Question: I've a progressbar whose text changes dynamically. I want to update the appearance of it such that as soon as progress comes over text then text color should update. Something like this.
I need text color of text (black) appearing above blue background should automatically change to white. However text having white background should remain black.
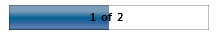
Answer: Here is one way to do it using a modified version of the 'ProgressBars' default 'Template'. It contains two 'TextBlocks'
- 'TextBlock'- 'TextBlock''TextBlock''Clip'

The text of the 'ProgressBar' is binding to the 'Tag' property. Usable like this.
'''
<ProgressBar TextBlock.FontWeight="Bold"
Tag="ProgressBar Text"
Foreground="Blue"
Style="{DynamicResource MyProgressBarStyle}"/>
'''
'''
<LinearGradientBrush x:Key="ProgressBarBackground" EndPoint="1,0" StartPoint="0,0">
<GradientStop Color="#BABABA" Offset="0"/>
<GradientStop Color="#C7C7C7" Offset="0.5"/>
<GradientStop Color="#BABABA" Offset="1"/>
</LinearGradientBrush>
<LinearGradientBrush x:Key="ProgressBarBorderBrush" EndPoint="0,1" StartPoint="0,0">
<GradientStop Color="#B2B2B2" Offset="0"/>
<GradientStop Color="#8C8C8C" Offset="1"/>
</LinearGradientBrush>
<LinearGradientBrush x:Key="ProgressBarGlassyHighlight" EndPoint="0,1" StartPoint="0,0">
<GradientStop Color="#50FFFFFF" Offset="0.5385"/>
<GradientStop Color="#00FFFFFF" Offset="0.5385"/>
</LinearGradientBrush>
<LinearGradientBrush x:Key="ProgressBarTopHighlight" EndPoint="0,1" StartPoint="0,0">
<GradientStop Color="#80FFFFFF" Offset="0.05"/>
<GradientStop Color="#00FFFFFF" Offset="0.25"/>
</LinearGradientBrush>
<LinearGradientBrush x:Key="ProgressBarIndicatorAnimatedFill" EndPoint="1,0" StartPoint="0,0">
<GradientStop Color="#00FFFFFF" Offset="0"/>
<GradientStop Color="#60FFFFFF" Offset="0.4"/>
<GradientStop Color="#60FFFFFF" Offset="0.6"/>
<GradientStop Color="#00FFFFFF" Offset="1"/>
</LinearGradientBrush>
<LinearGradientBrush x:Key="ProgressBarIndicatorDarkEdgeLeft" EndPoint="1,0" StartPoint="0,0">
<GradientStop Color="#0C000000" Offset="0"/>
<GradientStop Color="#20000000" Offset="0.3"/>
<GradientStop Color="#<PHONE>" Offset="1"/>
</LinearGradientBrush>
<LinearGradientBrush x:Key="ProgressBarIndicatorDarkEdgeRight" EndPoint="1,0" StartPoint="0,0">
<GradientStop Color="#<PHONE>" Offset="0"/>
<GradientStop Color="#20000000" Offset="0.7"/>
<GradientStop Color="#0C000000" Offset="1"/>
</LinearGradientBrush>
<RadialGradientBrush x:Key="ProgressBarIndicatorLightingEffectLeft" RadiusY="1" RadiusX="1" RelativeTransform="1,0,0,1,0.5,0.5">
<GradientStop Color="#60FFFFC4" Offset="0"/>
<GradientStop Color="#00FFFFC4" Offset="1"/>
</RadialGradientBrush>
<LinearGradientBrush x:Key="ProgressBarIndicatorLightingEffect" EndPoint="0,0" StartPoint="0,1">
<GradientStop Color="#60FFFFC4" Offset="0"/>
<GradientStop Color="#00FFFFC4" Offset="1"/>
</LinearGradientBrush>
<RadialGradientBrush x:Key="ProgressBarIndicatorLightingEffectRight" RadiusY="1" RadiusX="1" RelativeTransform="1,0,0,1,-0.5,0.5">
<GradientStop Color="#60FFFFC4" Offset="0"/>
<GradientStop Color="#00FFFFC4" Offset="1"/>
</RadialGradientBrush>
<LinearGradientBrush x:Key="ProgressBarIndicatorGlassyHighlight" EndPoint="0,1" StartPoint="0,0">
<GradientStop Color="#90FFFFFF" Offset="0.5385"/>
<GradientStop Color="#00FFFFFF" Offset="0.5385"/>
</LinearGradientBrush>
<Style x:Key="MyProgressBarStyle" TargetType="{x:Type ProgressBar}">
<Setter Property="Foreground" Value="#01D328"/>
<Setter Property="Background" Value="{StaticResource ProgressBarBackground}"/>
<Setter Property="BorderBrush" Value="{StaticResource ProgressBarBorderBrush}"/>
<Setter Property="BorderThickness" Value="1"/>
<Setter Property="Template">
<Setter.Value>
<ControlTemplate TargetType="{x:Type ProgressBar}">
<Grid x:Name="TemplateRoot" SnapsToDevicePixels="true">
<TextBlock Text="{TemplateBinding Tag}" Grid.ZIndex="2" Foreground="Black"
HorizontalAlignment="Center"
VerticalAlignment="Center"/>
<TextBlock Text="{TemplateBinding Tag}"
Grid.ZIndex="3" Foreground="White"
Width="{Binding ElementName=rectangle, Path=ActualWidth}"
TextAlignment="Center"
HorizontalAlignment="Stretch"
VerticalAlignment="Center">
<TextBlock.Clip>
<RectangleGeometry>
<RectangleGeometry.Rect>
<MultiBinding Converter="{StaticResource RectConverter}">
<Binding ElementName="Indicator" Path="ActualWidth"/>
<Binding ElementName="Indicator" Path="ActualHeight"/>
</MultiBinding>
</RectangleGeometry.Rect>
</RectangleGeometry>
</TextBlock.Clip>
</TextBlock>
<Rectangle x:Name="rectangle" Fill="{TemplateBinding Background}" RadiusY="2" RadiusX="2"/>
<Border Background="{StaticResource ProgressBarGlassyHighlight}" CornerRadius="2" Margin="1"/>
<Border BorderBrush="#80FFFFFF" BorderThickness="1,0,1,1" Background="{StaticResource ProgressBarTopHighlight}" Margin="1"/>
<Rectangle x:Name="PART_Track" Margin="1"/>
<Decorator x:Name="PART_Indicator" HorizontalAlignment="Left" Margin="1">
<Grid x:Name="Foreground">
<Rectangle x:Name="Indicator" Fill="{TemplateBinding Foreground}"/>
<Grid x:Name="Animation" ClipToBounds="true">
<Rectangle x:Name="PART_GlowRect" Fill="{StaticResource ProgressBarIndicatorAnimatedFill}" HorizontalAlignment="Left" Margin="-100,0,0,0" Width="100"/>
</Grid>
<Grid x:Name="Overlay">
<Grid.ColumnDefinitions>
<ColumnDefinition MaxWidth="15"/>
<ColumnDefinition Width="0.1*"/>
<ColumnDefinition MaxWidth="15"/>
</Grid.ColumnDefinitions>
<Grid.RowDefinitions>
<RowDefinition/>
<RowDefinition/>
</Grid.RowDefinitions>
<Rectangle x:Name="LeftDark" Fill="{StaticResource ProgressBarIndicatorDarkEdgeLeft}" Margin="1,1,0,1" RadiusY="1" RadiusX="1" Grid.RowSpan="2"/>
<Rectangle x:Name="RightDark" Grid.Column="2" Fill="{StaticResource ProgressBarIndicatorDarkEdgeRight}" Margin="0,1,1,1" RadiusY="1" RadiusX="1" Grid.RowSpan="2"/>
<Rectangle x:Name="LeftLight" Grid.Column="0" Fill="{StaticResource ProgressBarIndicatorLightingEffectLeft}" Grid.Row="2"/>
<Rectangle x:Name="CenterLight" Grid.Column="1" Fill="{StaticResource ProgressBarIndicatorLightingEffect}" Grid.Row="2"/>
<Rectangle x:Name="RightLight" Grid.Column="2" Fill="{StaticResource ProgressBarIndicatorLightingEffectRight}" Grid.Row="2"/>
<Border x:Name="Highlight1" Background="{StaticResource ProgressBarIndicatorGlassyHighlight}" Grid.ColumnSpan="3" Grid.RowSpan="2"/>
<Border x:Name="Highlight2" Background="{StaticResource ProgressBarTopHighlight}" Grid.ColumnSpan="3" Grid.RowSpan="2"/>
</Grid>
</Grid>
</Decorator>
<Border BorderBrush="{TemplateBinding BorderBrush}" BorderThickness="{TemplateBinding BorderThickness}" CornerRadius="2"/>
</Grid>
<ControlTemplate.Triggers>
<Trigger Property="Orientation" Value="Vertical">
<Setter Property="LayoutTransform" TargetName="TemplateRoot">
<Setter.Value>
<RotateTransform Angle="-90"/>
</Setter.Value>
</Setter>
</Trigger>
<Trigger Property="IsIndeterminate" Value="true">
<Setter Property="Visibility" TargetName="LeftDark" Value="Collapsed"/>
<Setter Property="Visibility" TargetName="RightDark" Value="Collapsed"/>
<Setter Property="Visibility" TargetName="LeftLight" Value="Collapsed"/>
<Setter Property="Visibility" TargetName="CenterLight" Value="Collapsed"/>
<Setter Property="Visibility" TargetName="RightLight" Value="Collapsed"/>
<Setter Property="Visibility" TargetName="Indicator" Value="Collapsed"/>
</Trigger>
<Trigger Property="IsIndeterminate" Value="false">
<Setter Property="Background" TargetName="Animation" Value="#80B5FFA9"/>
</Trigger>
</ControlTemplate.Triggers>
</ControlTemplate>
</Setter.Value>
</Setter>
</Style>
'''
'''
public class RectConverter : IMultiValueConverter
{
public object Convert(object[] values, Type targetType, object parameter, System.Globalization.CultureInfo culture)
{
double width = (double)values[0];
double height = (double)values[1];
return new Rect(0, 0, width, height);
}
public object[] ConvertBack(object value, Type[] targetTypes, object parameter, System.Globalization.CultureInfo culture)
{
throw new NotImplementedException();
}
}
'''